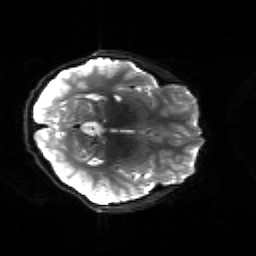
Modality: sbref
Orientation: axial
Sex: male
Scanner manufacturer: siemens
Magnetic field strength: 3 T
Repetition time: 5 s
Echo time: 0.071 s